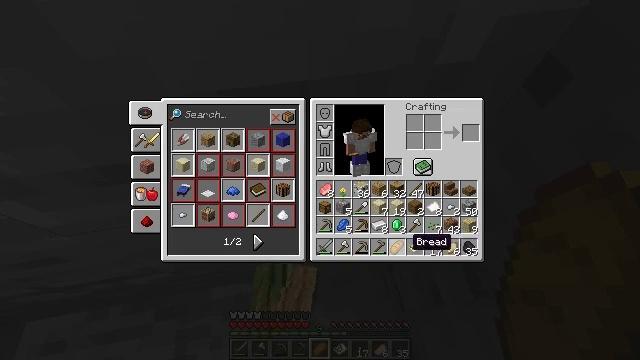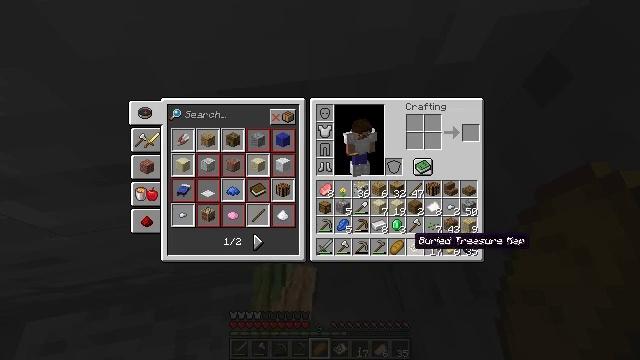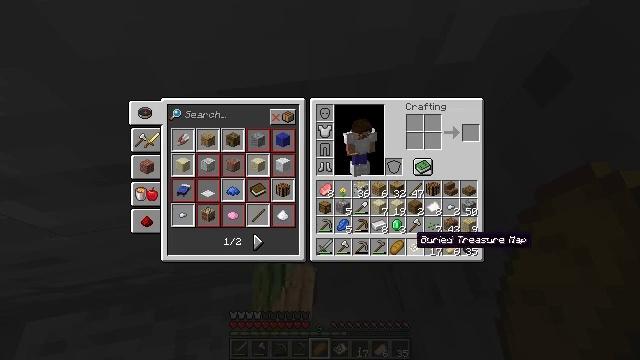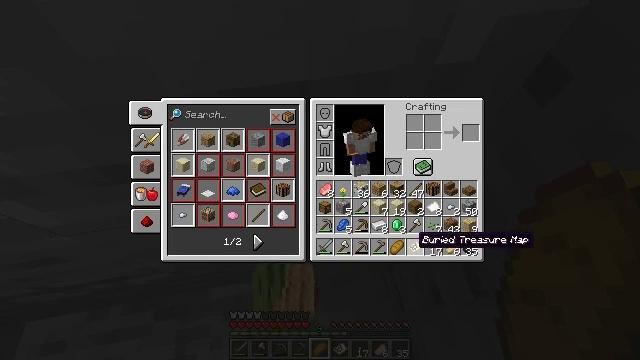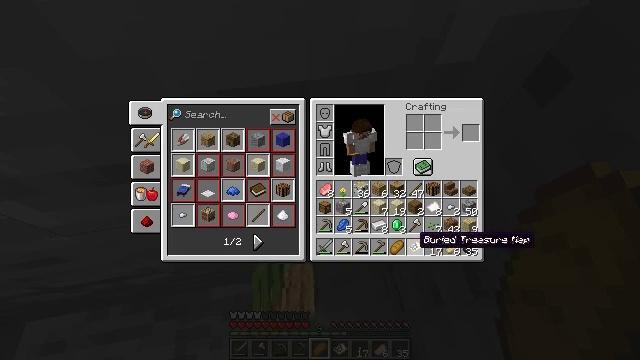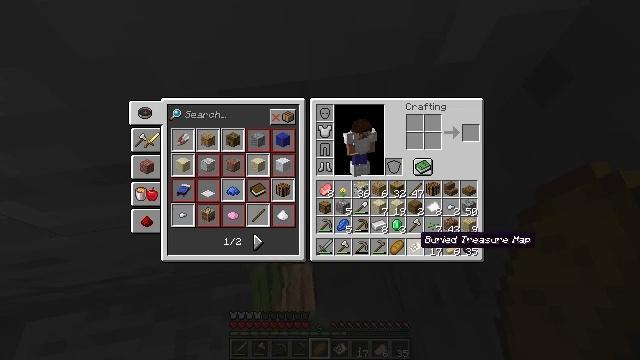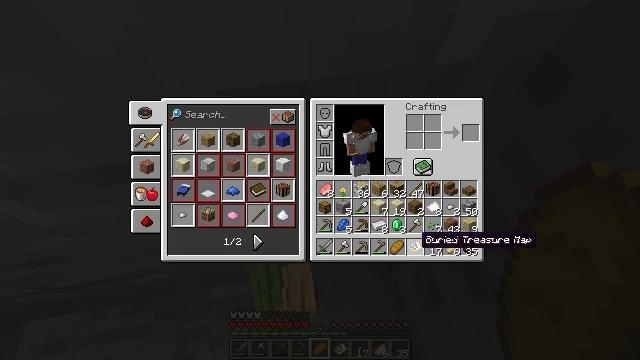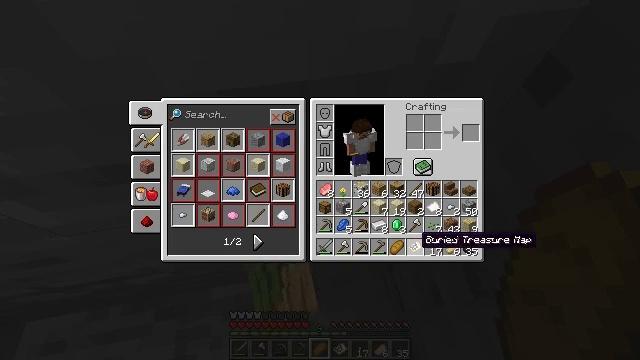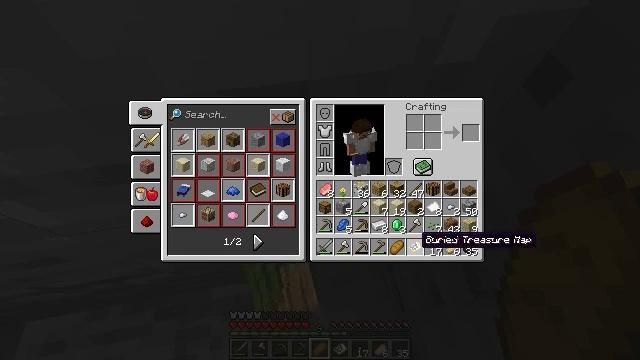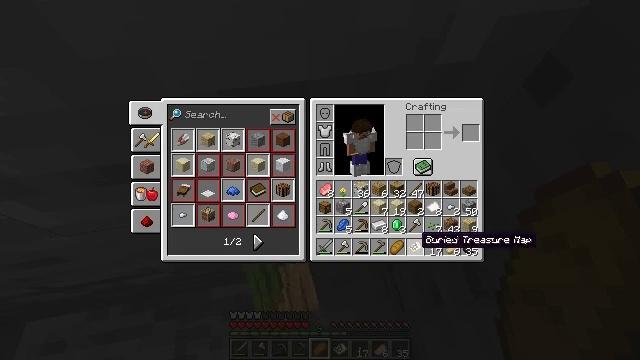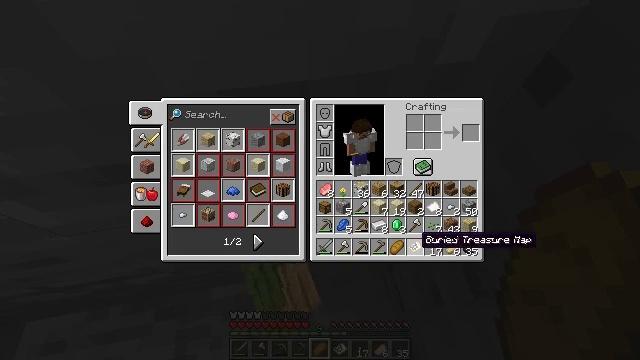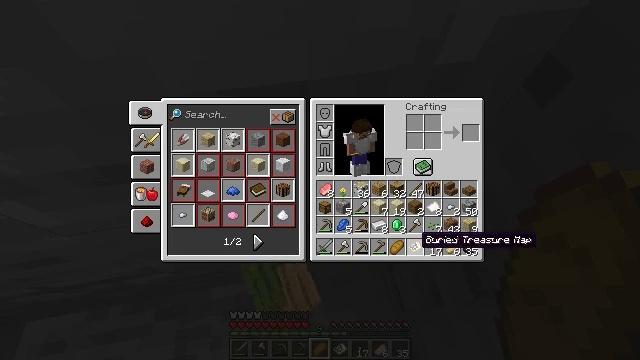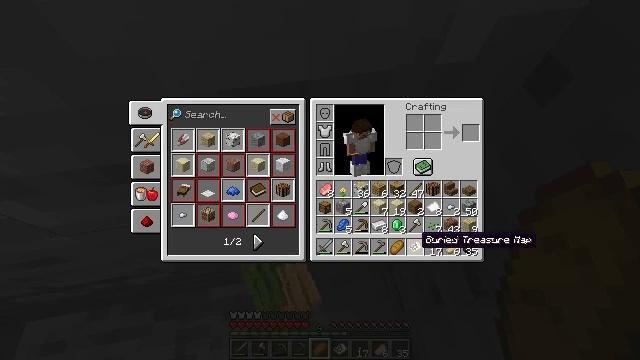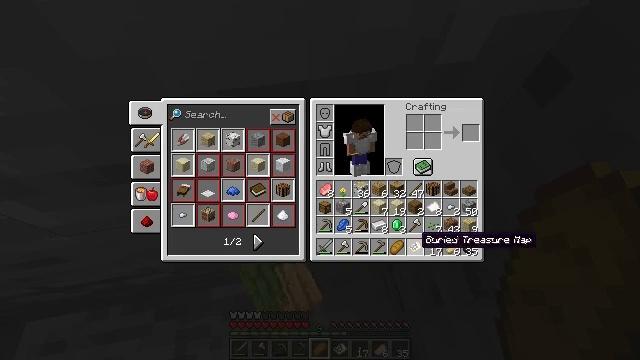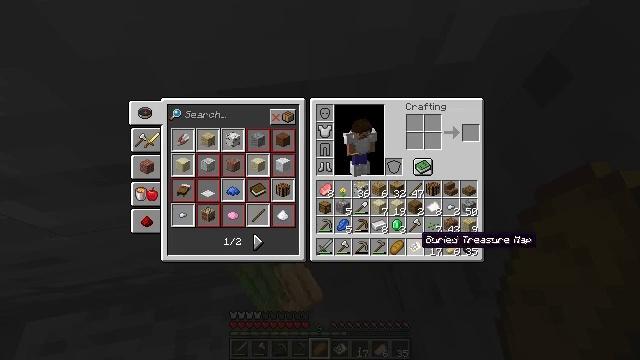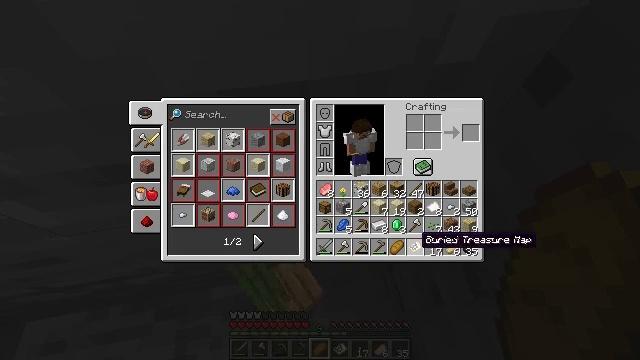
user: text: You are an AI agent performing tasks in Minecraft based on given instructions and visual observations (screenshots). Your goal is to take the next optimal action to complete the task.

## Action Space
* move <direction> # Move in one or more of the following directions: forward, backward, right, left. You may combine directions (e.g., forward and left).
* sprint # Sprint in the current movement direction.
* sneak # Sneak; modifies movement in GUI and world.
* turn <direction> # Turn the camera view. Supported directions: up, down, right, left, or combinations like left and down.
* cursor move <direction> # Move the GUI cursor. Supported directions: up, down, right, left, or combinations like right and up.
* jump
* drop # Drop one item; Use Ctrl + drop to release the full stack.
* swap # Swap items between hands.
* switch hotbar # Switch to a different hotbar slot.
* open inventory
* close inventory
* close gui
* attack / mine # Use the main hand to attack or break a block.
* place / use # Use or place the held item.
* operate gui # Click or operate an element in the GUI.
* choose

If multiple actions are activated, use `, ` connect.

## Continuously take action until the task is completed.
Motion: motion action
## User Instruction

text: Drop a dandelion.
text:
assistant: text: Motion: no_op
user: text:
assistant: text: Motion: no_op
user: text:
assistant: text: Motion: no_op
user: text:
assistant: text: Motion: no_op
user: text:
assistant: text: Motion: no_op
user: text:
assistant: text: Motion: no_op
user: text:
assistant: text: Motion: no_op
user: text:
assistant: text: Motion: no_op
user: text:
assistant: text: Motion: no_op
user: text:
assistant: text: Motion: sneak
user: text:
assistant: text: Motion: sneak
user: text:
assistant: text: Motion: sneak, operate gui
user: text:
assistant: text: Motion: sneak, operate gui
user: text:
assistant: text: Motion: sneak, operate gui
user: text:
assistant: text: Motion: sneak, operate gui
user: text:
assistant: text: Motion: sneak
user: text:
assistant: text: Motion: sneak
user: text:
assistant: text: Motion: sneak
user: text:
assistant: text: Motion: sneak
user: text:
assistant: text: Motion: sneak
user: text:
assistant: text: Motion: sneak
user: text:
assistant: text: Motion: sneak
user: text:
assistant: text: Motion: sneak
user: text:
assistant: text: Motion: no_op
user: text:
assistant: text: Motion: no_op
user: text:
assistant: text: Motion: no_op
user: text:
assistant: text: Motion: no_op
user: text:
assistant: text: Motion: no_op
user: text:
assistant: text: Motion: no_op
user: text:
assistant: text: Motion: no_op